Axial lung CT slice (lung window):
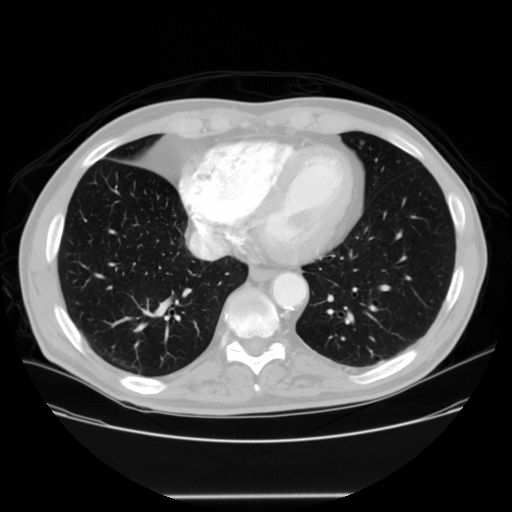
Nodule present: yes
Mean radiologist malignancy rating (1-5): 2